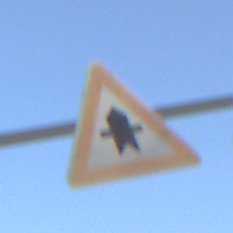
Verkehrszeichen: Vorfahrt
Umgebung: Outdoor, Nature
Tageszeit: MorningAfternoon
Wetter: Clear
Licht: Natural
Jahreszeit: NotSpecified
Kontrast: HighContrast